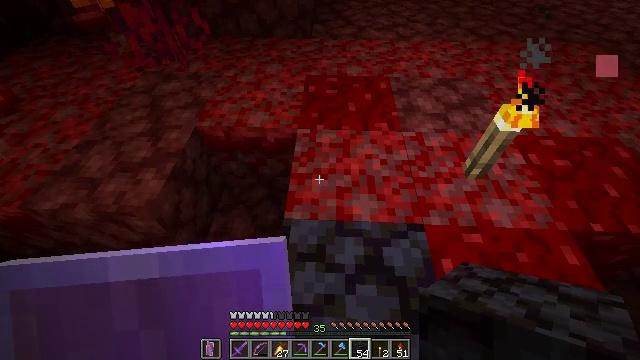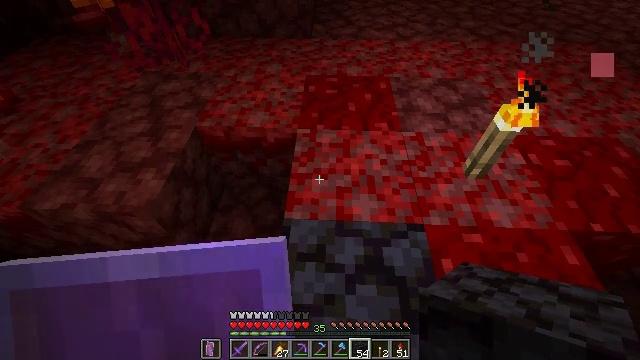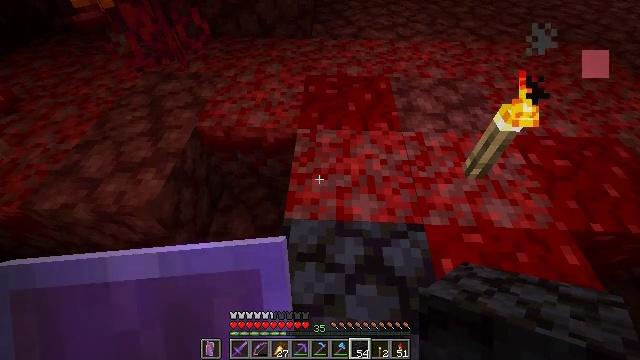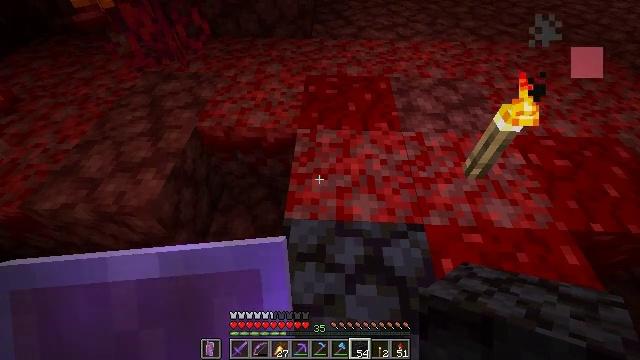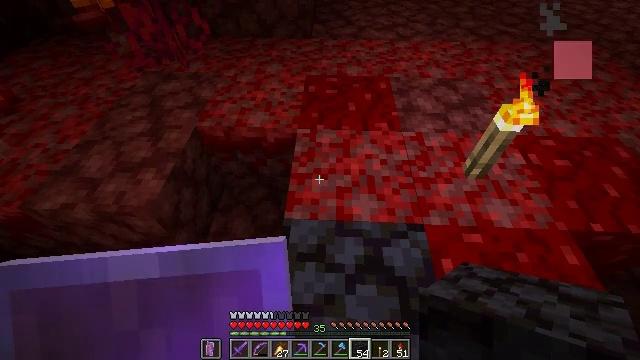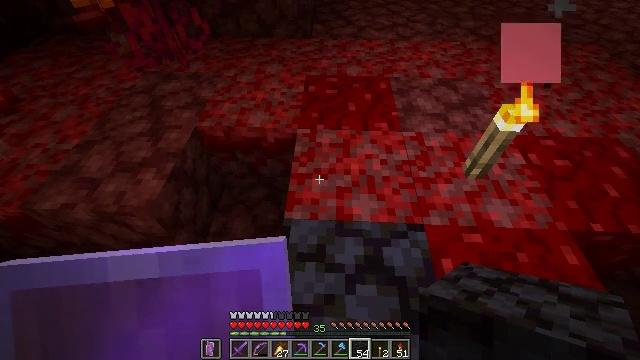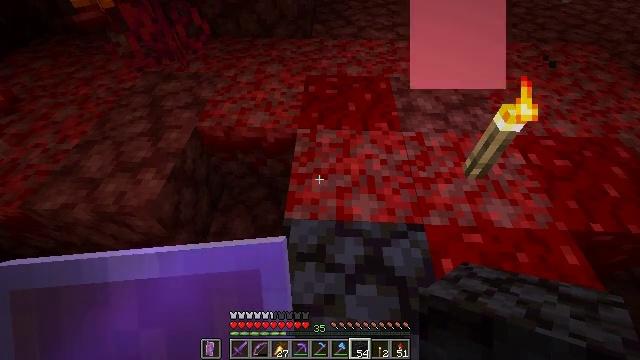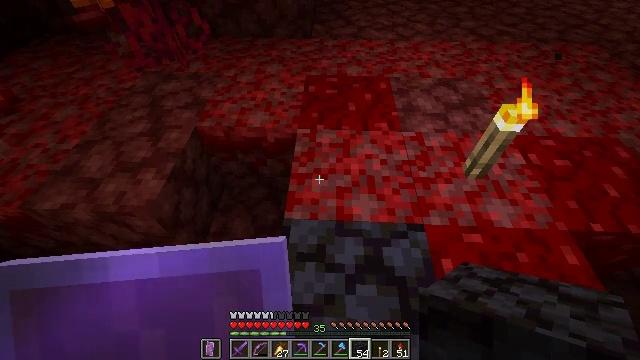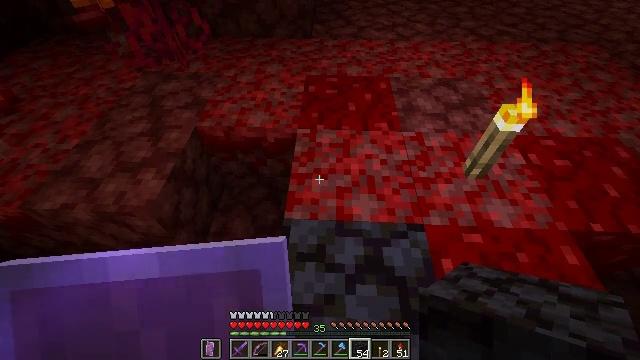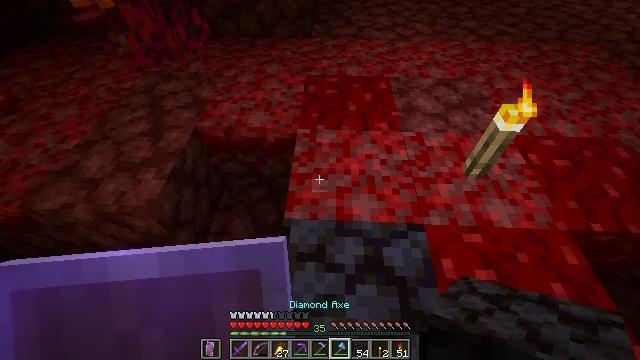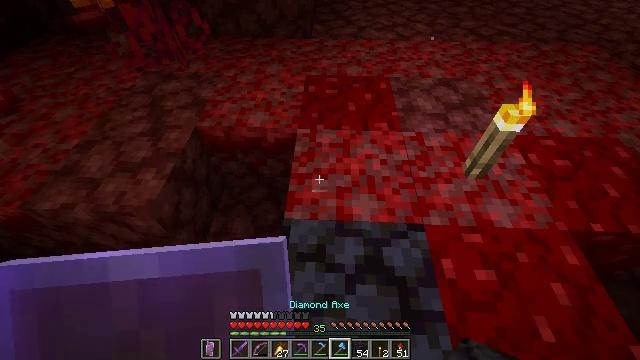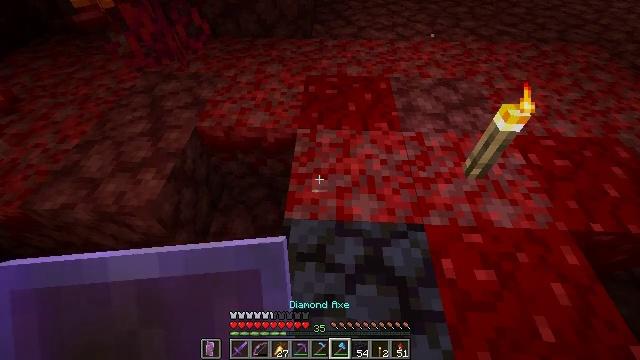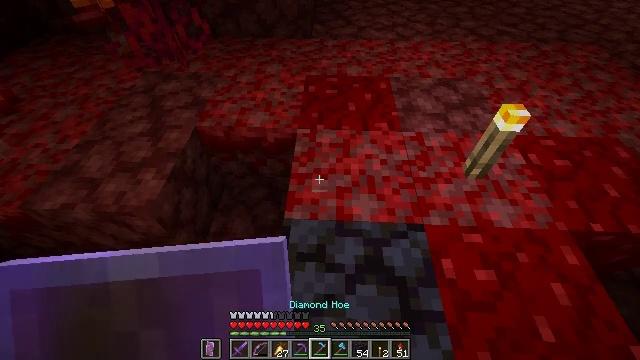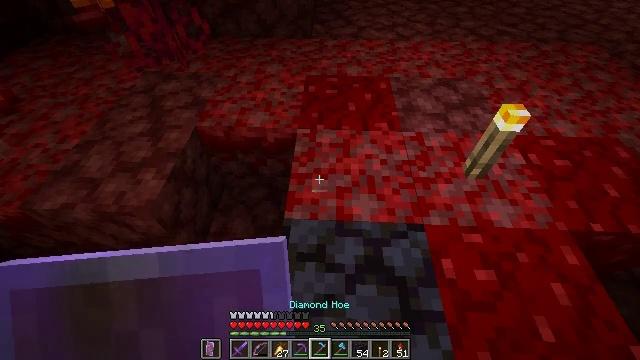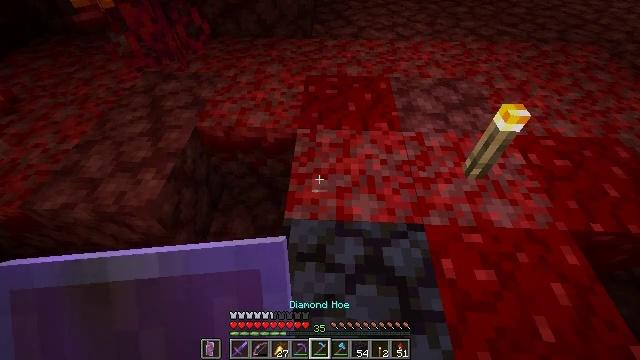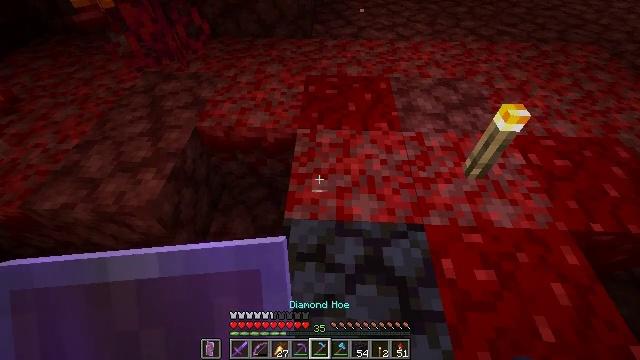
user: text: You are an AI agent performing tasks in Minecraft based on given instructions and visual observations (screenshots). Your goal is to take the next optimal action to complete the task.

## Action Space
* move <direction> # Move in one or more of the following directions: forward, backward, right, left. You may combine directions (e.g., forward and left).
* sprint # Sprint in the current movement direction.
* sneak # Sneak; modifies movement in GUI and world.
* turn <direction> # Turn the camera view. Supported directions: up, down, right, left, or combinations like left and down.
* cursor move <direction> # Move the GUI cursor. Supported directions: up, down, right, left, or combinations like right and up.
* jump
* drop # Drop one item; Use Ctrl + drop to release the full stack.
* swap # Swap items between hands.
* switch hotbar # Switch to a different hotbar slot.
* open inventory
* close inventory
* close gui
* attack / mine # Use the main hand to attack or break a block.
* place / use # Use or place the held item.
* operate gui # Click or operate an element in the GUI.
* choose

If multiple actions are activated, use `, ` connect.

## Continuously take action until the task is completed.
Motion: motion action
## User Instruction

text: Collect crimson nylium to use for building.
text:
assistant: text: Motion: no_op
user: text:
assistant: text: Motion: no_op
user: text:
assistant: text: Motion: no_op
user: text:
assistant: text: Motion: no_op
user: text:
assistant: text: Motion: no_op
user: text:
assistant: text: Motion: no_op
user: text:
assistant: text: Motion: no_op
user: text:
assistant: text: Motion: no_op
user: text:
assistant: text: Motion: no_op
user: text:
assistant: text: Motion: no_op
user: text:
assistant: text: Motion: no_op
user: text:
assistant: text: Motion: no_op
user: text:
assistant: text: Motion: no_op
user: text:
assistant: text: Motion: no_op
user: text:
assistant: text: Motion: no_op
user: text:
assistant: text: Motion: no_op
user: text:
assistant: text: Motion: no_op
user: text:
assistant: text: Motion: no_op
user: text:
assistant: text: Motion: no_op
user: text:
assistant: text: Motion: turn right
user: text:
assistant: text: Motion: no_op
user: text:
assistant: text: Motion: no_op
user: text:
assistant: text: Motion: no_op
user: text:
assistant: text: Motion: no_op
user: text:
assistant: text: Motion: no_op
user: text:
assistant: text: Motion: no_op
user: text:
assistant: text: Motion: no_op
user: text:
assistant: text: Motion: no_op
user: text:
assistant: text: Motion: no_op
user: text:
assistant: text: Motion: turn right